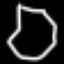
Label: octagon